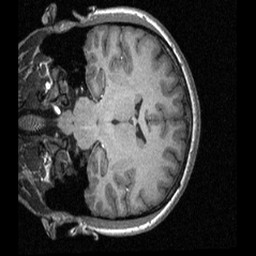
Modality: T1w
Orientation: coronal